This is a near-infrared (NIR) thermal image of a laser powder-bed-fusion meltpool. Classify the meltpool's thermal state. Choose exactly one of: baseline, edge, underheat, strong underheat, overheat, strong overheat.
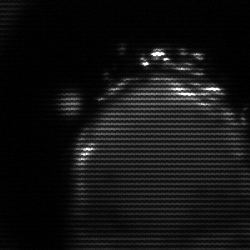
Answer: edge